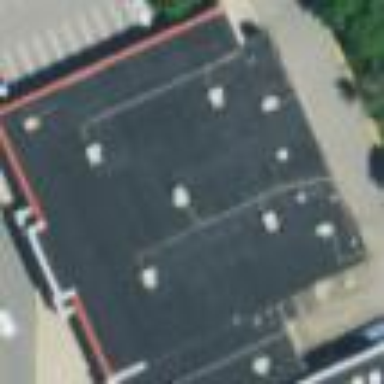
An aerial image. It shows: Retail building.